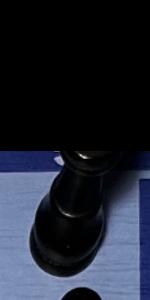
Label: King_Black